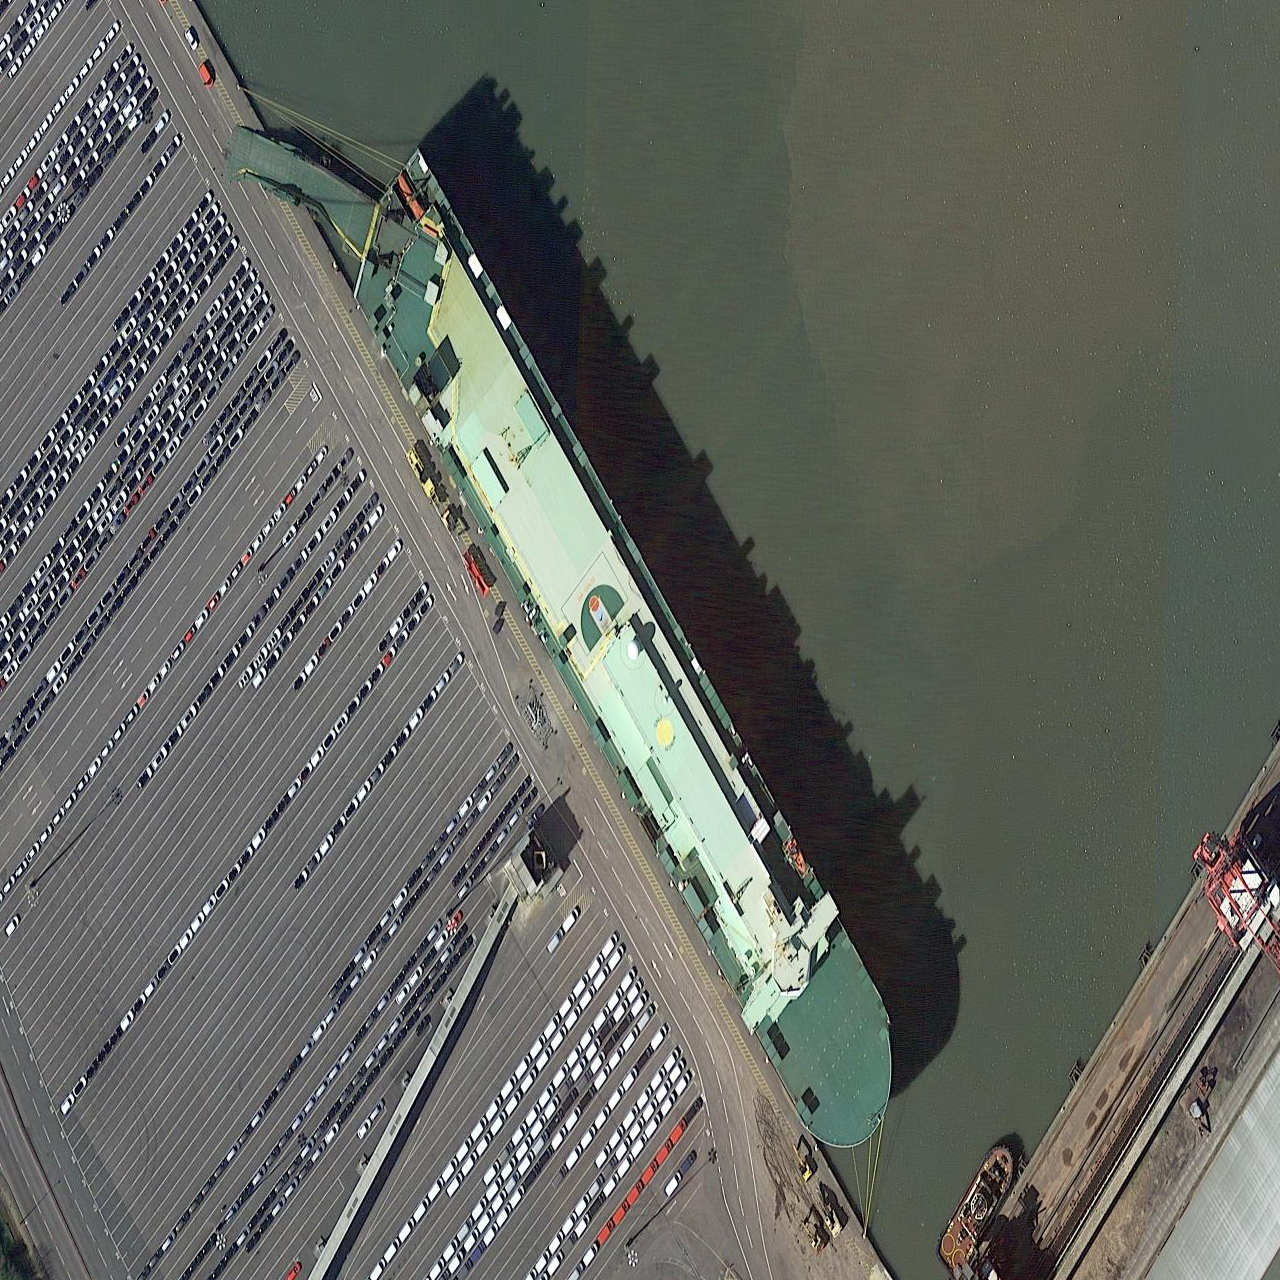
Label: Cargo_ship